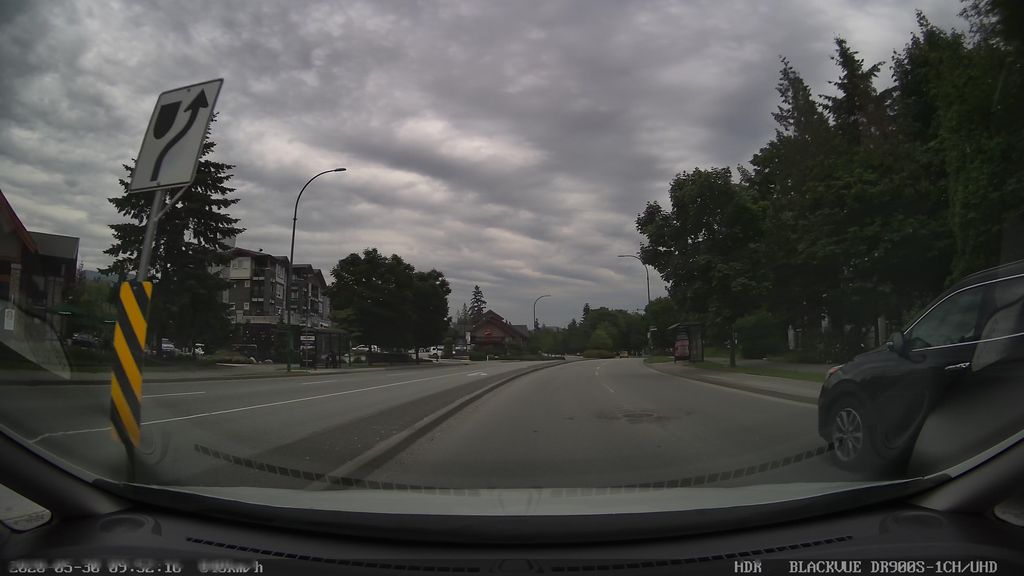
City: vancouver